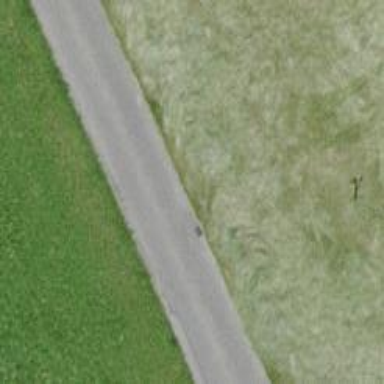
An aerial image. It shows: Unclassified road.